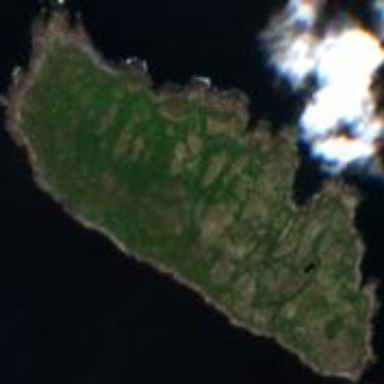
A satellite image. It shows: Island with natural coastline.